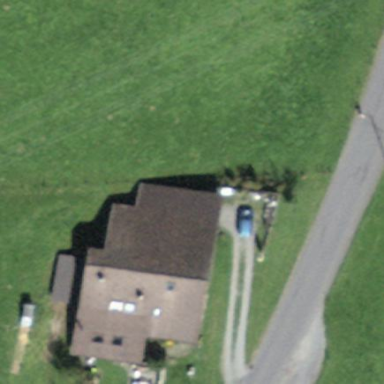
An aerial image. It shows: Farm building.